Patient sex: M
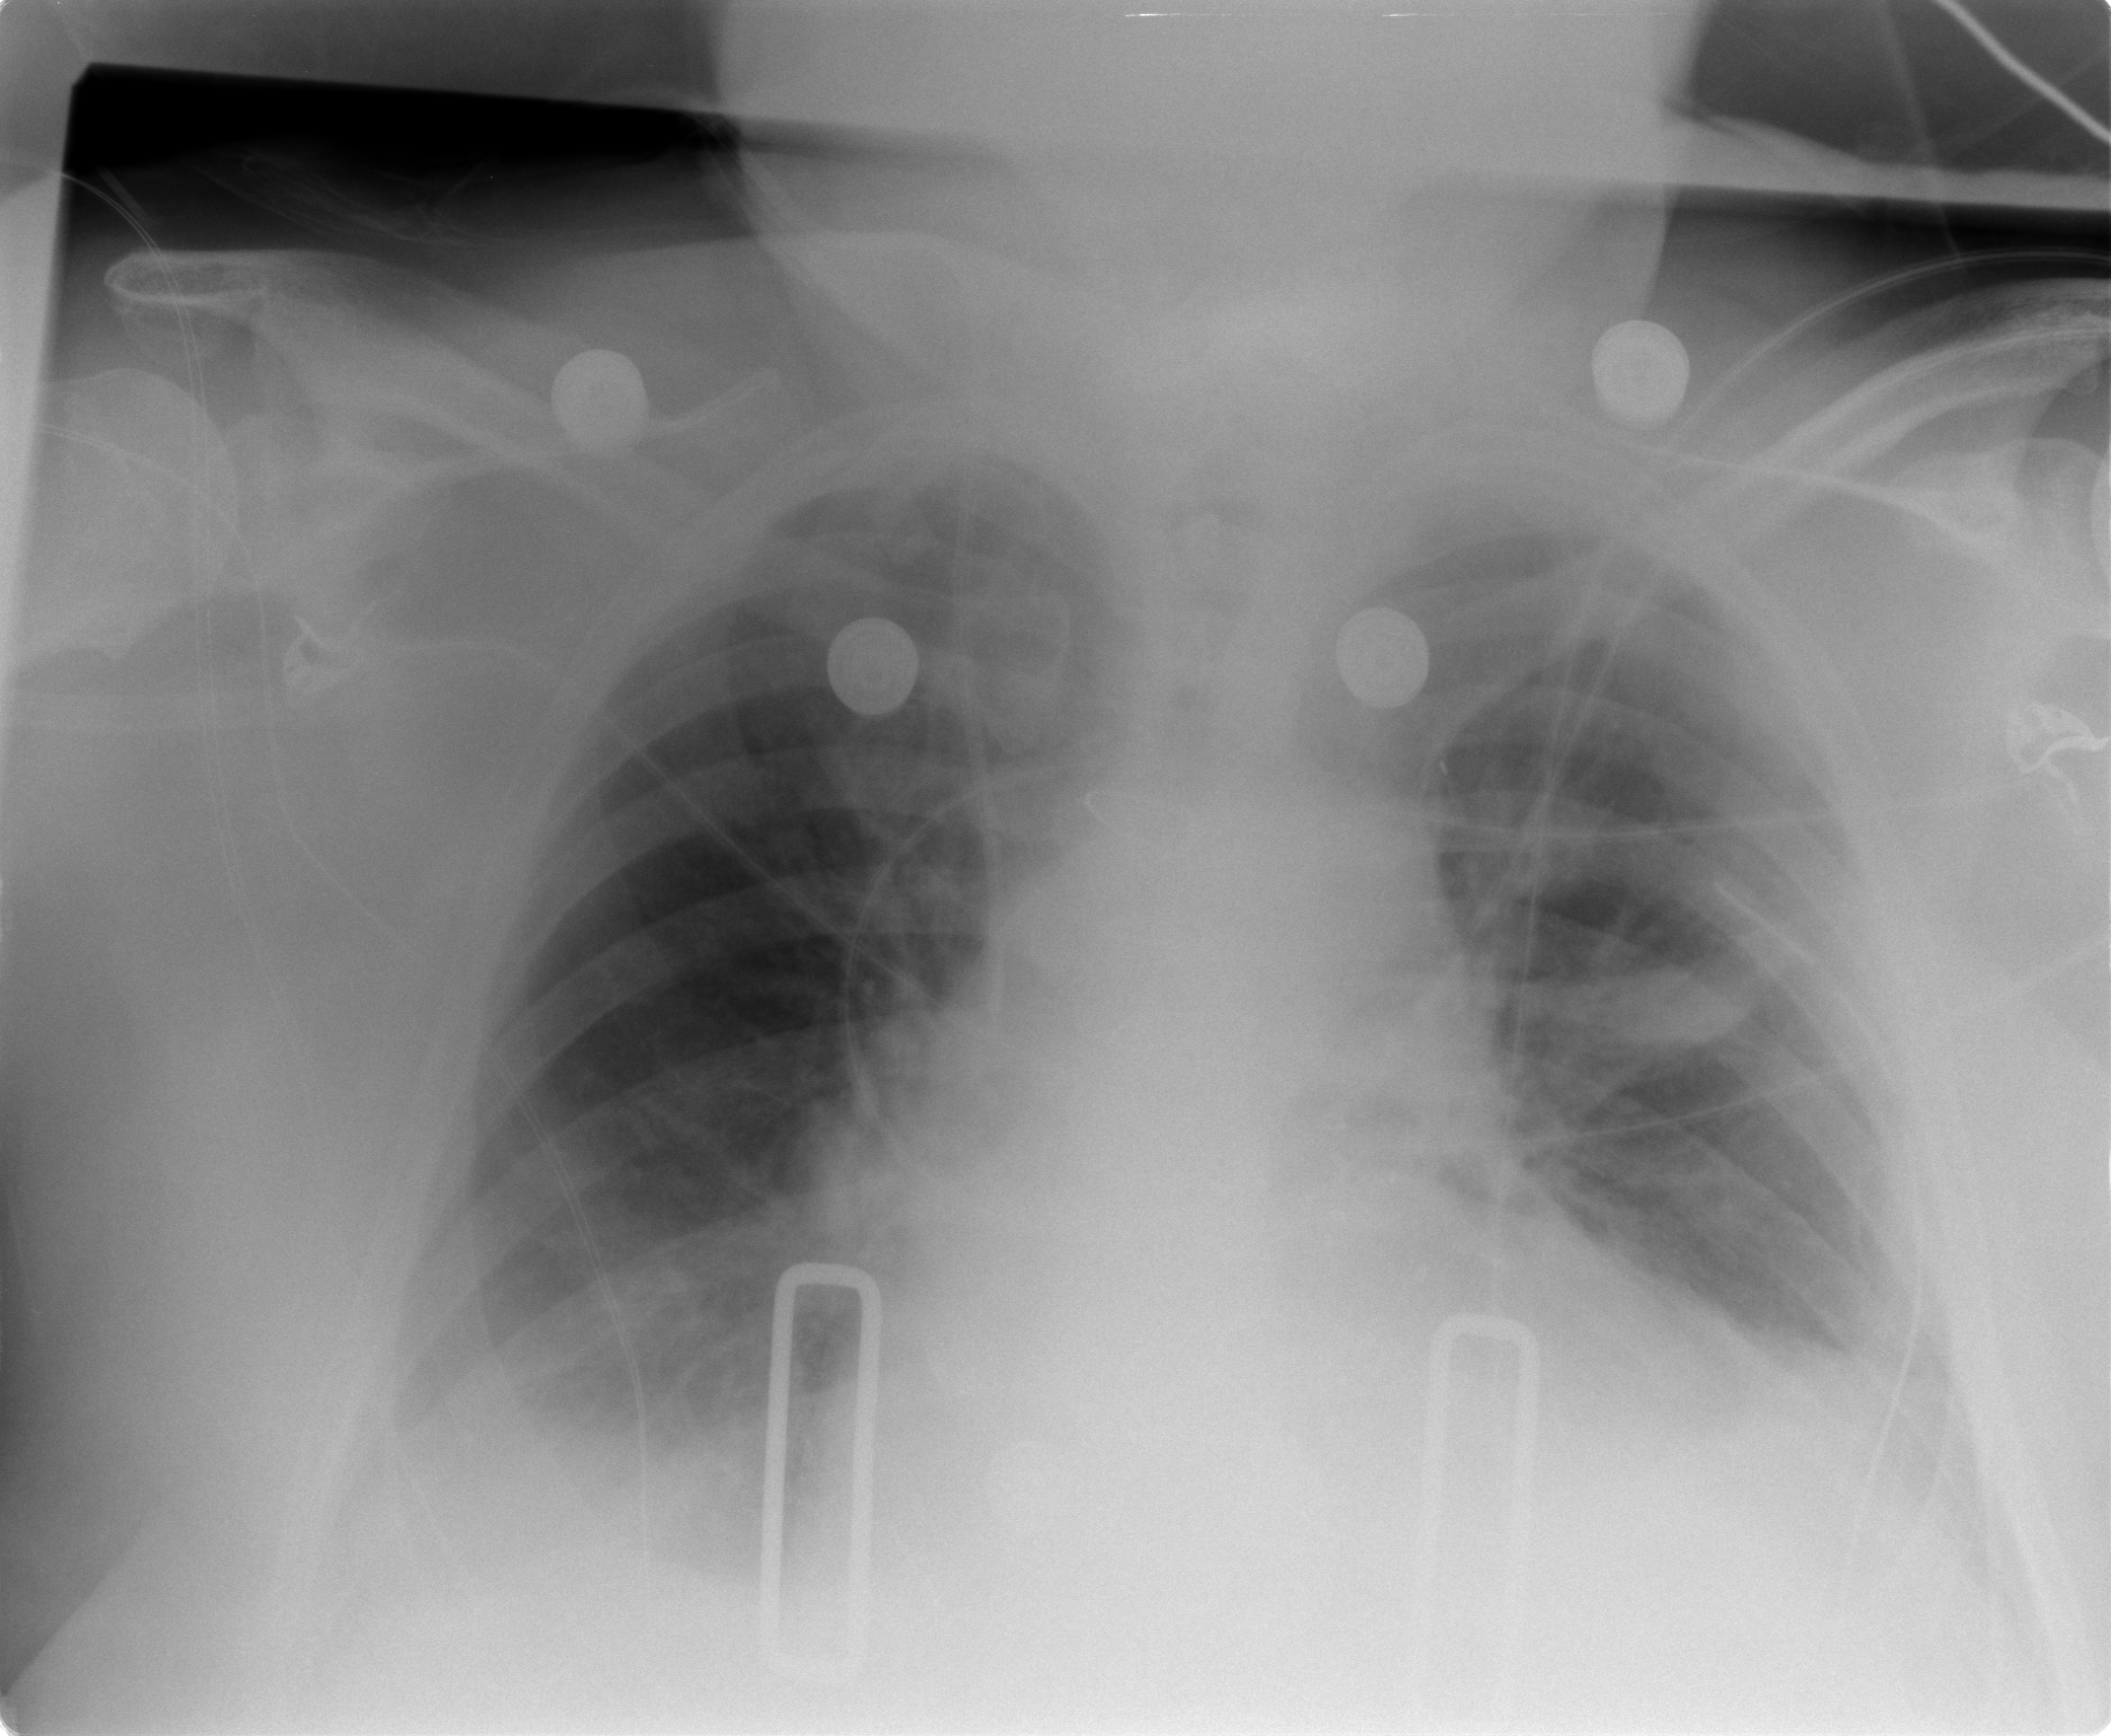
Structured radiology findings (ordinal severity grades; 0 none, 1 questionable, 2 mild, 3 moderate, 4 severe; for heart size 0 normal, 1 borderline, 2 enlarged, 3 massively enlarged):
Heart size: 2
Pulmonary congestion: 0
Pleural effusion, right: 2
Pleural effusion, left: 2
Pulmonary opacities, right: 0
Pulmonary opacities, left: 0
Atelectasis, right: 2
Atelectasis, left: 2